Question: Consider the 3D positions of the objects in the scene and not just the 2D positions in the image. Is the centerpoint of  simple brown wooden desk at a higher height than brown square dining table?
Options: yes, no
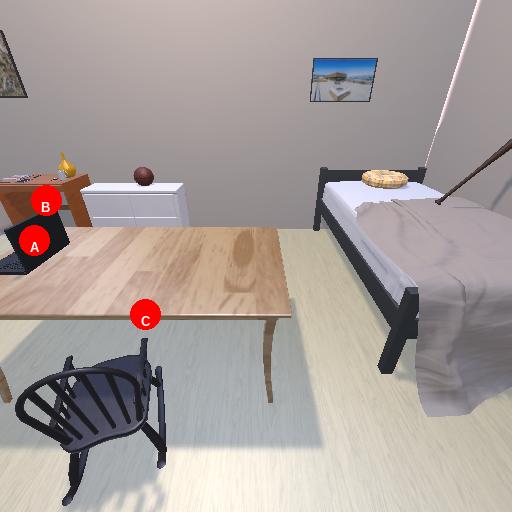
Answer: yes